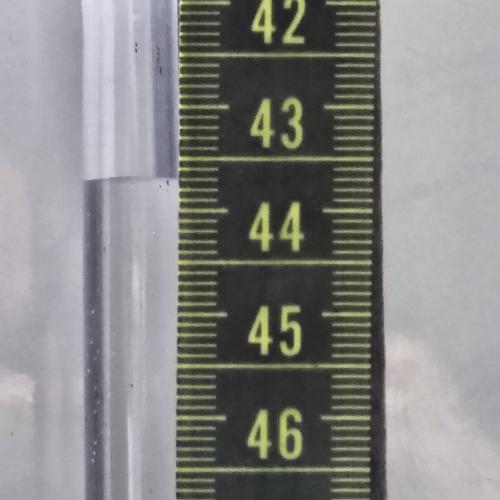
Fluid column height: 43.7 cm